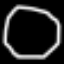
Label: octagon